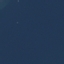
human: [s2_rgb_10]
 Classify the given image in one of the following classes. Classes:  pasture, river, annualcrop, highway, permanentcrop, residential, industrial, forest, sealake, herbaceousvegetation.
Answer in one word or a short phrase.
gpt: SeaLake